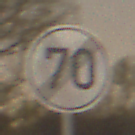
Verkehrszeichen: EndeGeschwindigkeit70
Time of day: Night
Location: Outdoor (Nature)
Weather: Clear
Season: NotSpecified
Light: Natural